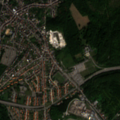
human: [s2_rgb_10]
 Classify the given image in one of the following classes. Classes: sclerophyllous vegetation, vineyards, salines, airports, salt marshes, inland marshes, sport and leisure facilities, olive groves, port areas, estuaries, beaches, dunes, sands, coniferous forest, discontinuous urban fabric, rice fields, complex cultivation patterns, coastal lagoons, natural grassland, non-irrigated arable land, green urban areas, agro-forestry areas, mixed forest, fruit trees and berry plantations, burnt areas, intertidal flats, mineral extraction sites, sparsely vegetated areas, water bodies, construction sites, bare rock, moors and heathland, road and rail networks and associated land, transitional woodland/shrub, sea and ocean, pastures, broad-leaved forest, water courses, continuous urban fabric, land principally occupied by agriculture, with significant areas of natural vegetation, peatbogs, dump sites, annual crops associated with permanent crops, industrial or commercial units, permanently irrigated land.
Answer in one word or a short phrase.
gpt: discontinuous urban fabric, industrial or commercial units, mineral extraction sites, broad-leaved forest